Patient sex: M
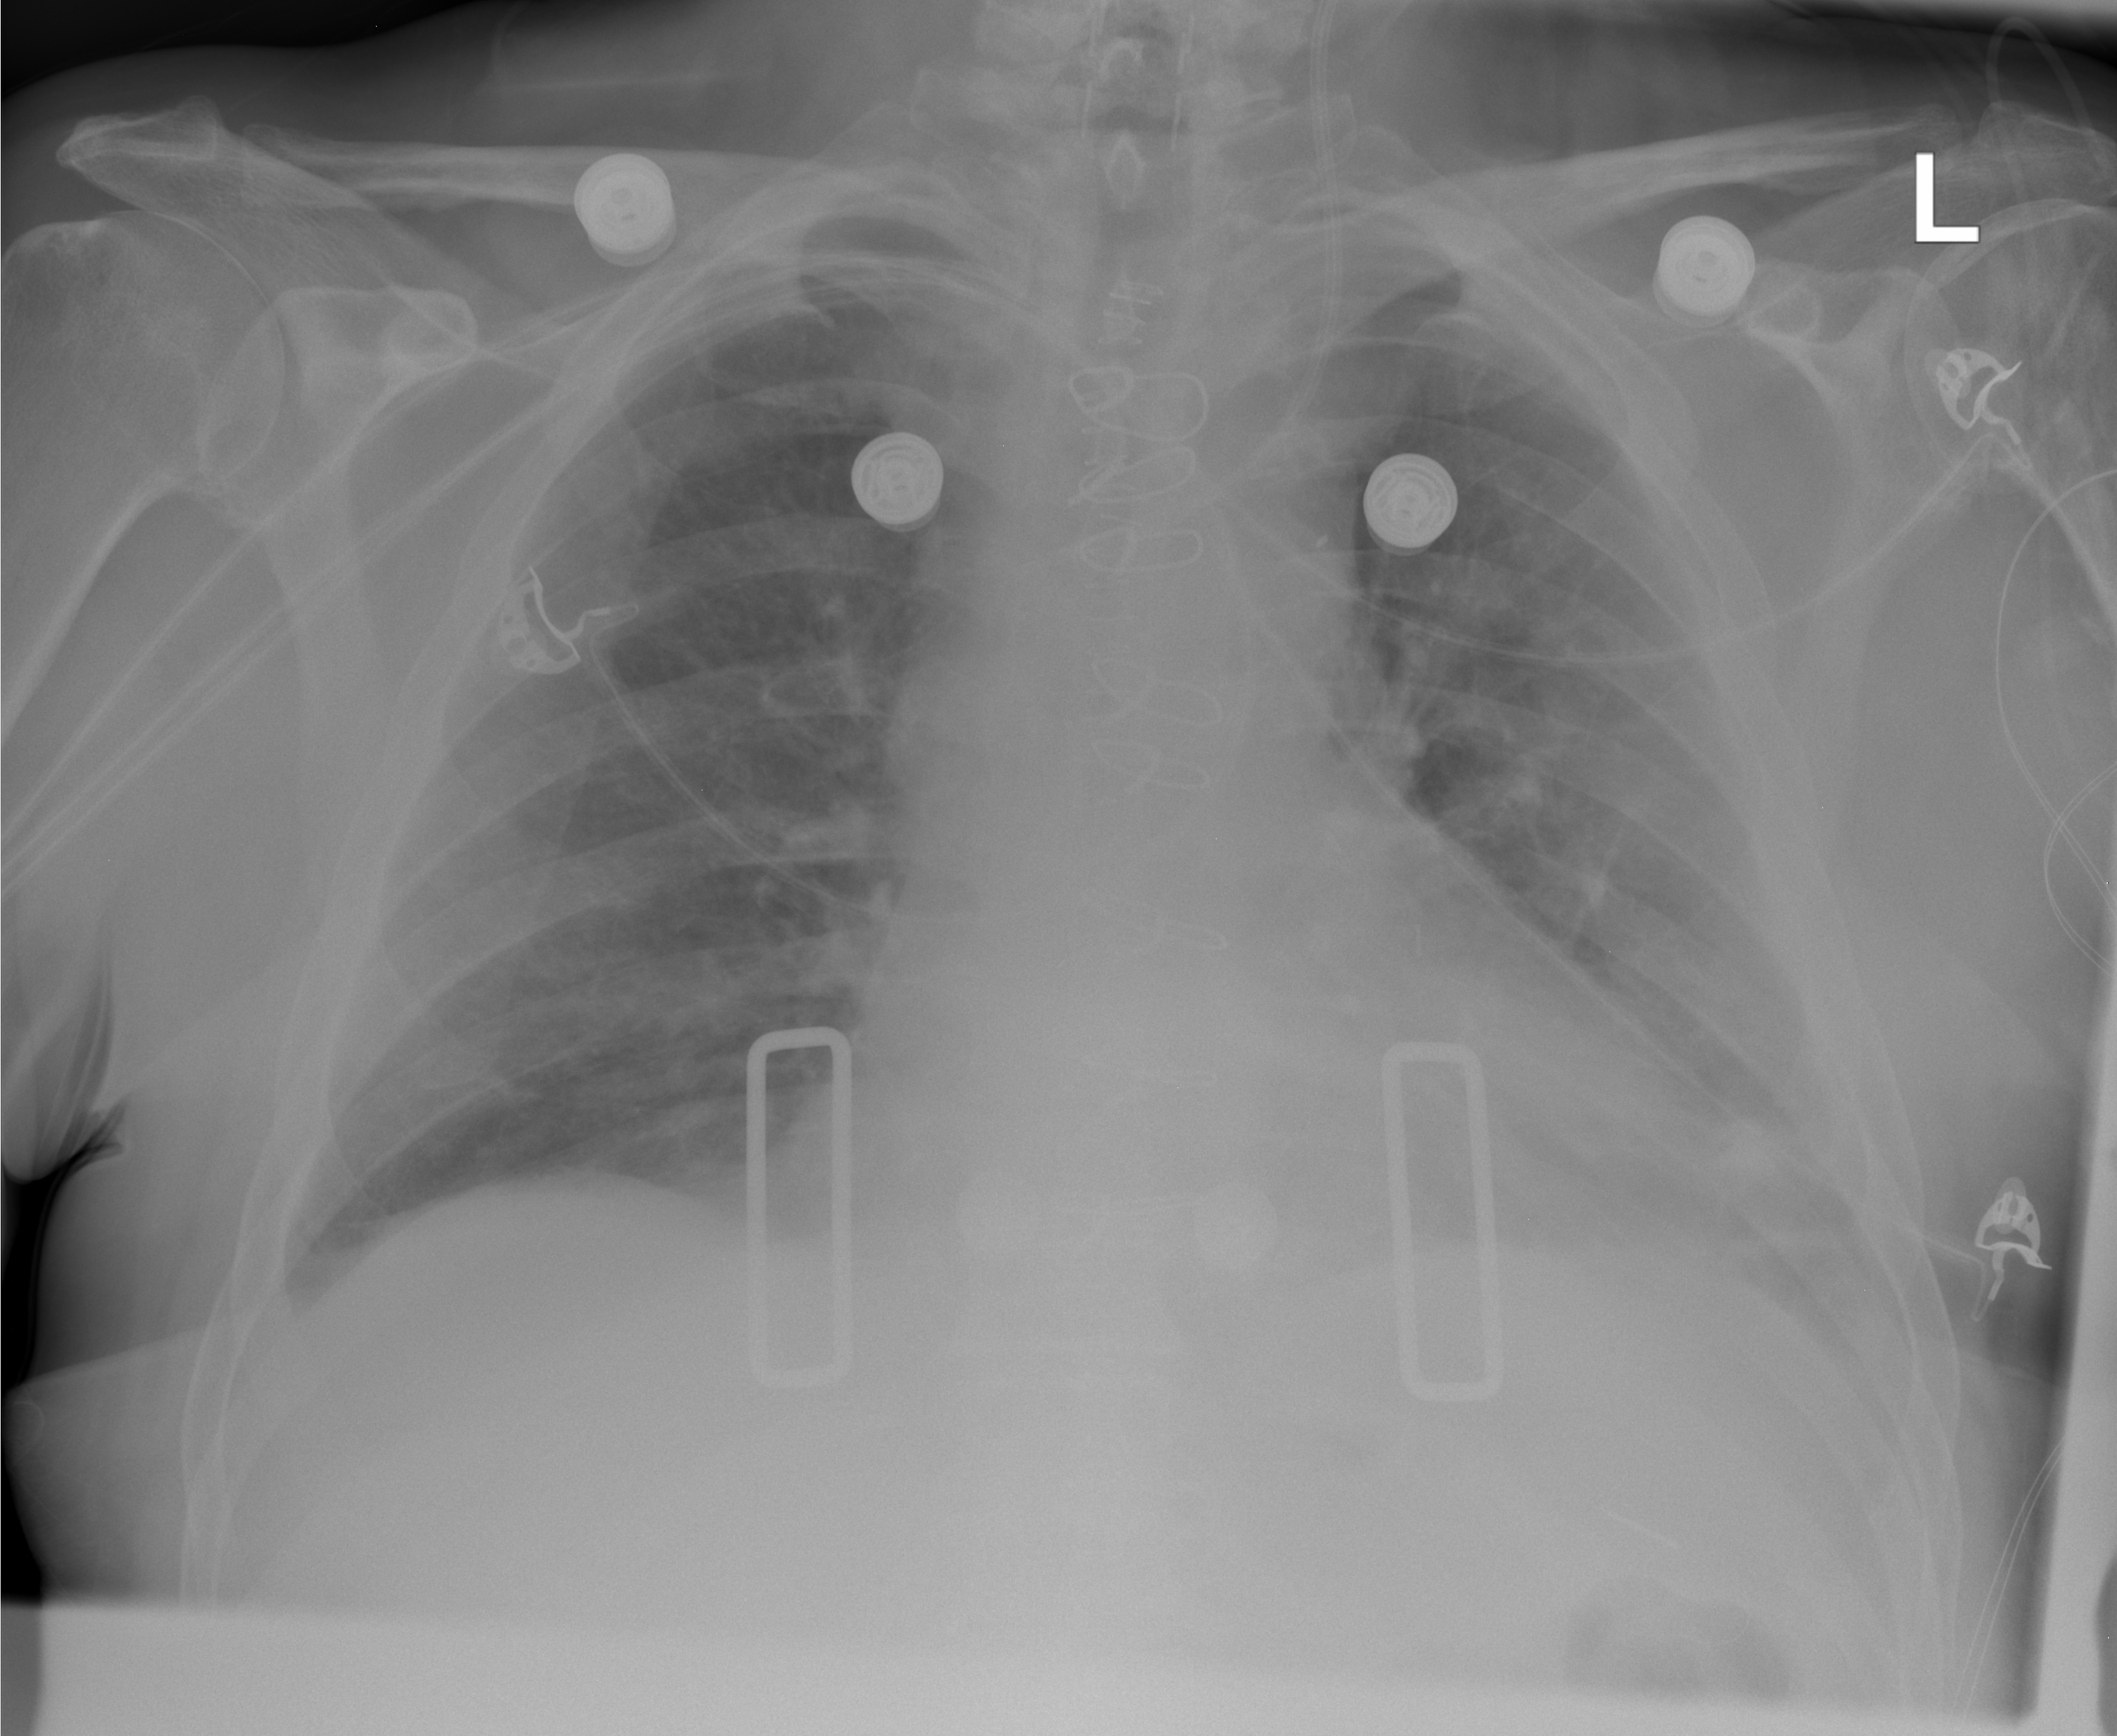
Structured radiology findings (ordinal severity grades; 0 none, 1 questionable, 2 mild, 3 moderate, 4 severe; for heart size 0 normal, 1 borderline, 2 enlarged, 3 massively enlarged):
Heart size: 2
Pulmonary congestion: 0
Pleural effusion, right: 0
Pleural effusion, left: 2
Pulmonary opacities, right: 0
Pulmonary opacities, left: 0
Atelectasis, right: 0
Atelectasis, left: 2